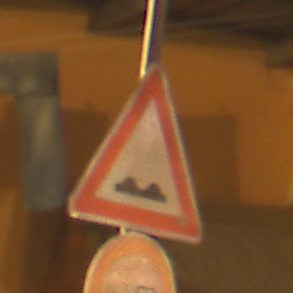
Verkehrszeichen: UnebeneFahrbahn
Zusatzzeichen unten: Ueberholverbot
Umgebung: Outdoor, Urban
Tageszeit: Night
Wetter: Clear
Licht: Artificial
Jahreszeit: NotSpecified
Kontrast: HighContrast